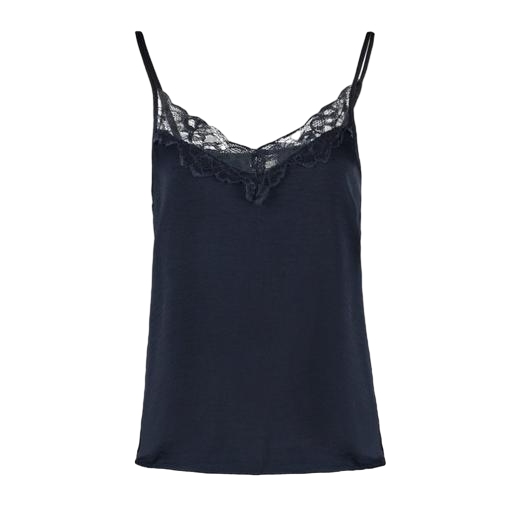
black dentelle lace-detail camisole, blue lace-insert vest, blue lace tank top, white background